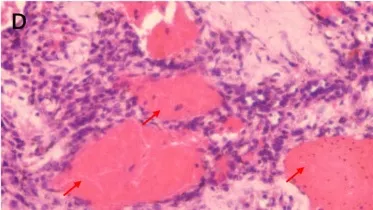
Focal hyperplasia could be found around the vascular wall in the sclerosing area.
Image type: pathology (h&e)